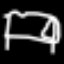
Label: bed